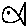
Label: fish